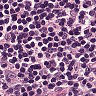
Metastatic tissue present: no